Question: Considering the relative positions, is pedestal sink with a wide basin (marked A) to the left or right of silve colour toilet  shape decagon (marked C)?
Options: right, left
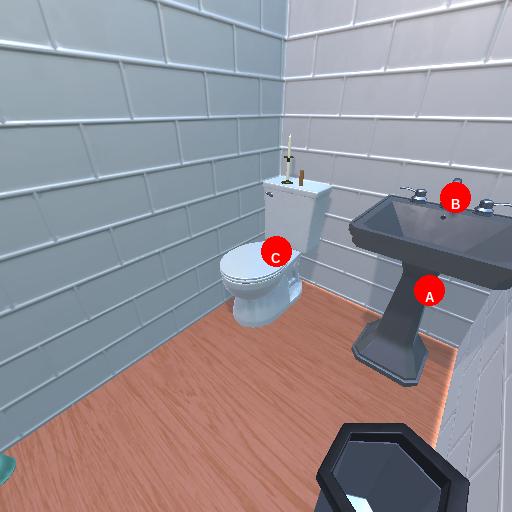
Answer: right